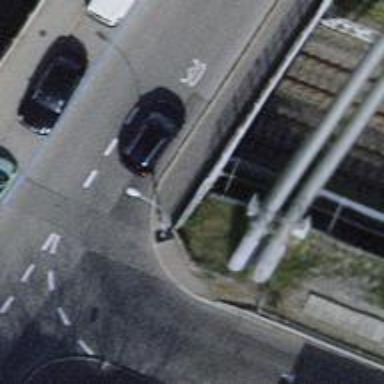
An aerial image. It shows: Asphalt footway with sidewalk on bridge.